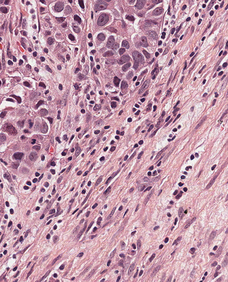
Tumor epithelial tissue: yes
Tumor-associated stroma tissue: yes
Normal tissue: no